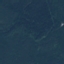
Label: Forest